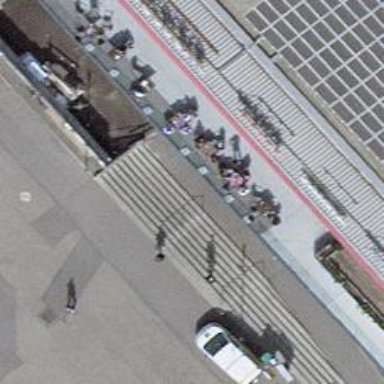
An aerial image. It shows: Concrete steps.